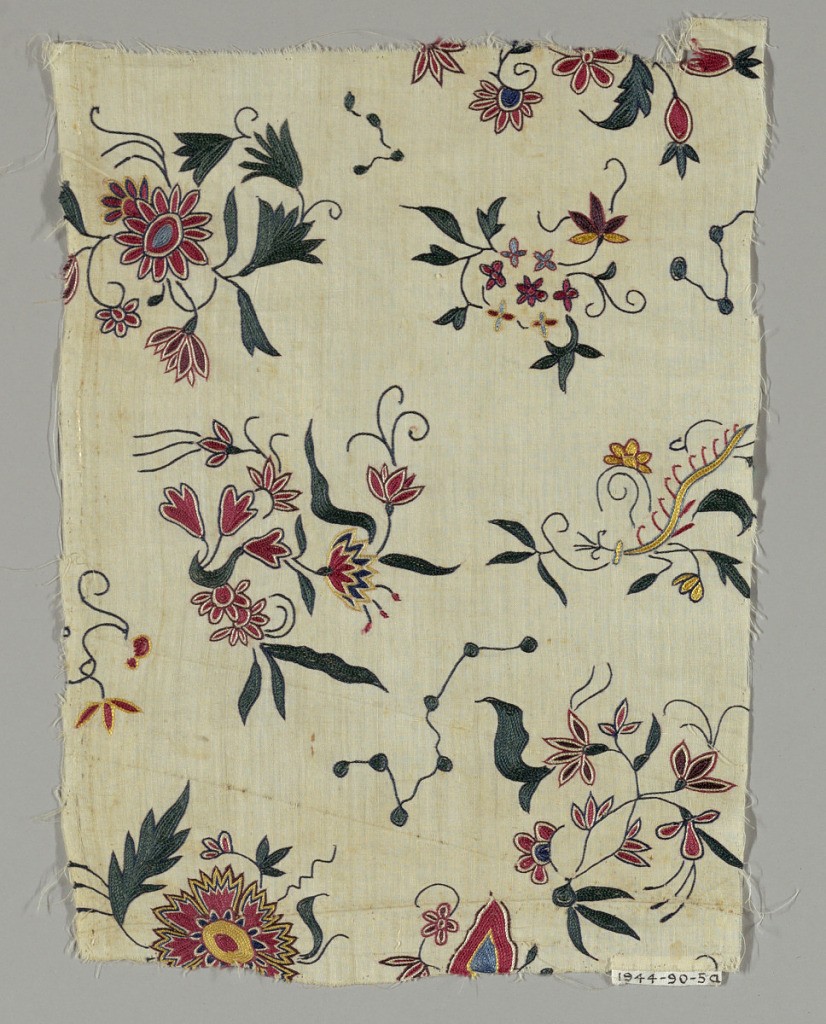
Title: Fragments
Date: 18th century
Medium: silk, linen Technique: embroidered
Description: Export-style embroidered fragments with a design of scattered floral sprays and birds.